Question: I created a simple vertical navigation bar using only HTML and CSS and added sub-menus. Now the problem is, the sub-menus of the lower nav-menus have a lot of links which causes the sub-menu to exceed the height of the page. The screenshot explains better -

As you can see, the sub-menu exceeds the height of the webpage, and the footer (dark gray strip with ©️ sign) ends up floating in mid air. The biggest problem is that the '"outerwear"' has even longer sub-menu and I ended up scrolling down to view the rest of the hidden links.
Is there a solution for this using HTML and CSS? Possible to align the bottom margin (not in a technical sense) of the sub-menu with the bottom margin of the main menu?
: Here's the code - <URL>
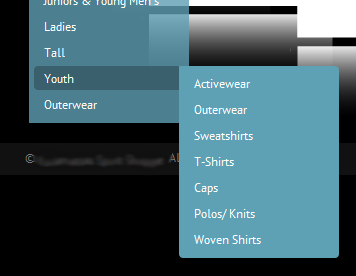
Answer: sub menu list items vary, so i think its not possible to achieve without defining separate class, so you have to define separate classes for bottom menus and set the top-margin according to,
here what i did, <URL>